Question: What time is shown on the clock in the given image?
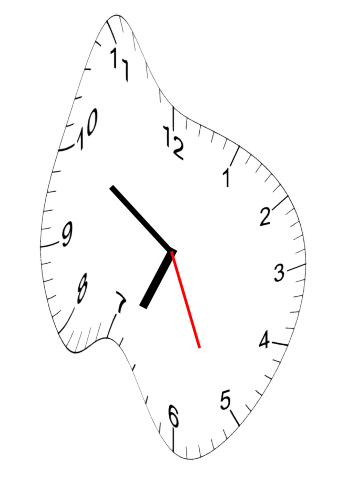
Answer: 06:50:26